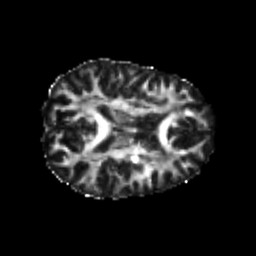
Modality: FA
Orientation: axial
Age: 26
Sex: female
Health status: healthy
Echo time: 0.074 s